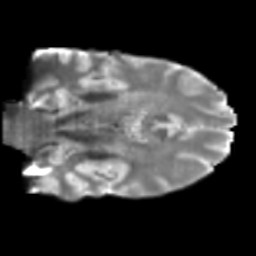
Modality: T2w
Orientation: coronal
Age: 46
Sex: male
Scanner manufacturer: siemens
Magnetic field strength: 3 T
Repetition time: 5 s
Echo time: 0.092 s